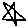
Label: star